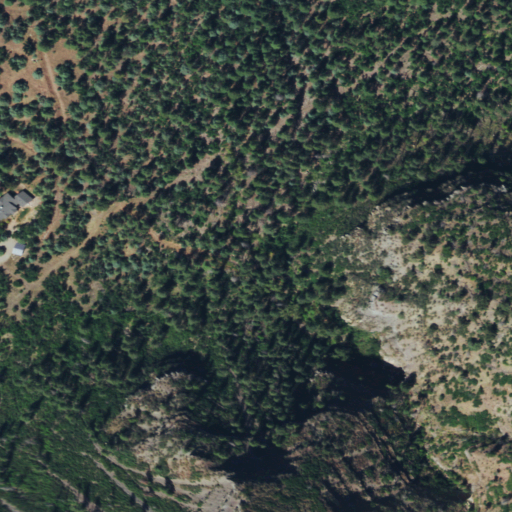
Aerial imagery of valley in Colorado named Freed Canyon containing evergreen forest, deciduous forest, shrub, grassland, mixed forest, and open development